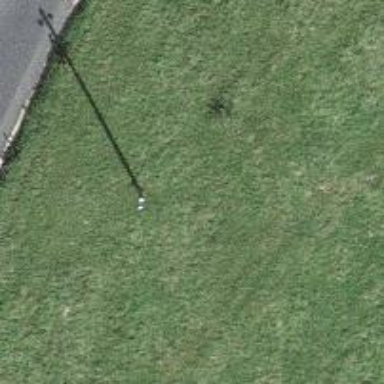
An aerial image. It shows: Power pole.